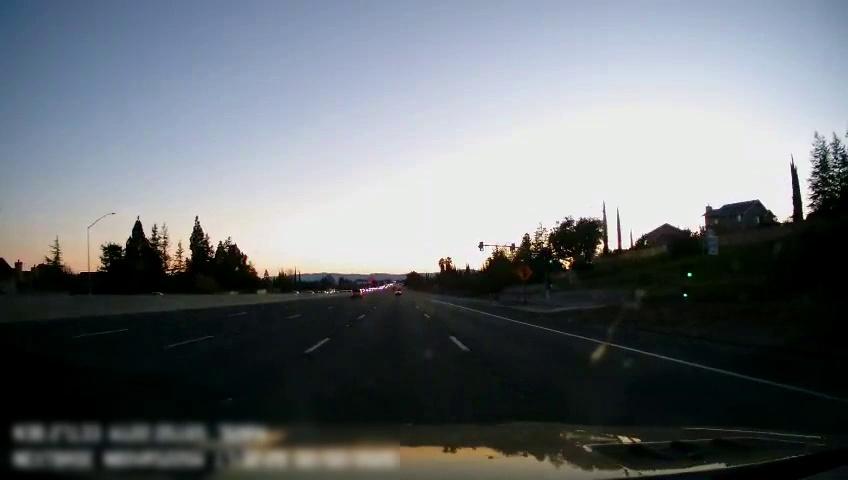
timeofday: Day
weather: Sunny
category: Drivable Space
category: Vehicles | SUV
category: Vehicles | Car
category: Lanes | Current Lane
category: Lanes | Alternate Lane
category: Lanes | Alternate Lane
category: Lanes | Current Lane
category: Lanes | Alternate Lane
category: Traffic | Signs